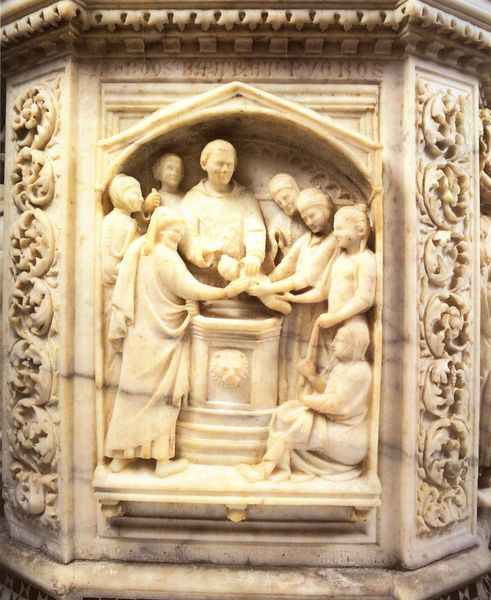
Titel: Taufbecken im Baptisterium von Florenz
Künstler: Orcagna
Standort: Florenz, Baptisterium (EU - I - Toskana)
Schlagwörter: menschen, marmor, weiss, halten, johannes, stehen, stein, bildnis, kirche, kind, mutter, vater, brunnen, oktagon, ranken, relief, giebel, baby, figuren, rundbogen, treppe, tafel, ornamente, foto, glaube, becken, kunst, altar, schnitzerei, fries, pfarrer, kanzel, christus, priester, taufe, maria, schrein, christentum, oktogon, achteckig, elfenbein, mamor, säugling, erwachsene, taufbecken, tabernakel, taufe christi, katholisch, apostel, figruen, t, taufpaten, 8 personen